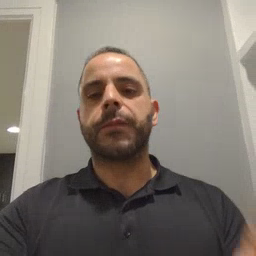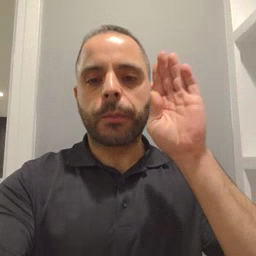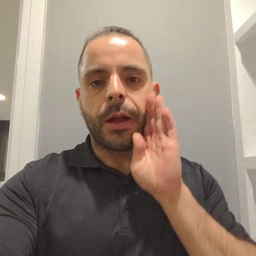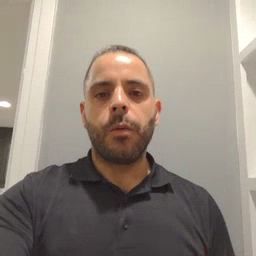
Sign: brown